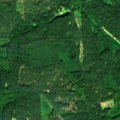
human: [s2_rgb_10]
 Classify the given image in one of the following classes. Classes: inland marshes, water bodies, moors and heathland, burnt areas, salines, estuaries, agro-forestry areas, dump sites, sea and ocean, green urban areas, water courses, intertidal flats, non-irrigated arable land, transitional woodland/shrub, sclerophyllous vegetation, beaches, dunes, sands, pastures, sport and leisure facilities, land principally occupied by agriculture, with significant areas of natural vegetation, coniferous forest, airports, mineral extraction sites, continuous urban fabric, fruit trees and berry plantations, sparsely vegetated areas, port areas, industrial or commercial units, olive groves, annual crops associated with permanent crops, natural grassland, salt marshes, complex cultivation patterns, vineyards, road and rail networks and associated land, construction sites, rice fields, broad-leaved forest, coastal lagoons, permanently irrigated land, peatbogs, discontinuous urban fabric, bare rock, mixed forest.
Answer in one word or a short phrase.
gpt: broad-leaved forest, coniferous forest, mixed forest, transitional woodland/shrub